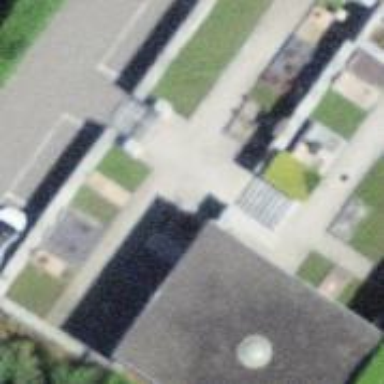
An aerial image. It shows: Cemetery.